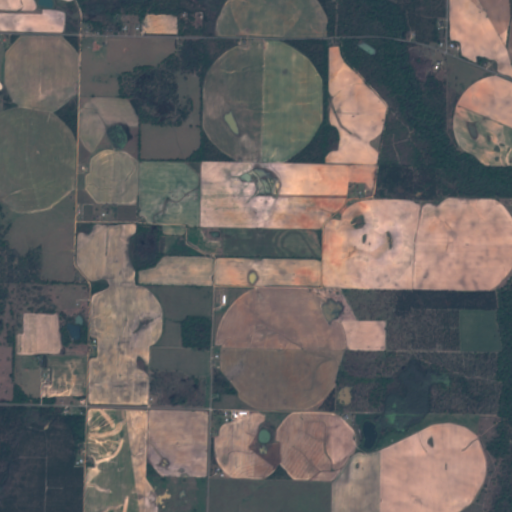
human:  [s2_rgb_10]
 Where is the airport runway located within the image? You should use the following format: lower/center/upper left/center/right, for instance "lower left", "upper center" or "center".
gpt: The airport runway is located in the upper left of the image.
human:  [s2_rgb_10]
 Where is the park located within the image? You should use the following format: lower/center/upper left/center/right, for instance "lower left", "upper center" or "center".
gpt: The park is located in the center right of the image.
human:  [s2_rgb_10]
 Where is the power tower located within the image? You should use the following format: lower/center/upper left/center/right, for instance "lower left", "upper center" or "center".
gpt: The power tower is located in the upper right of the image.
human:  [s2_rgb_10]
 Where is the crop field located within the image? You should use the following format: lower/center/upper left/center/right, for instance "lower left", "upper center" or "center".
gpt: There is no crop field in the image.